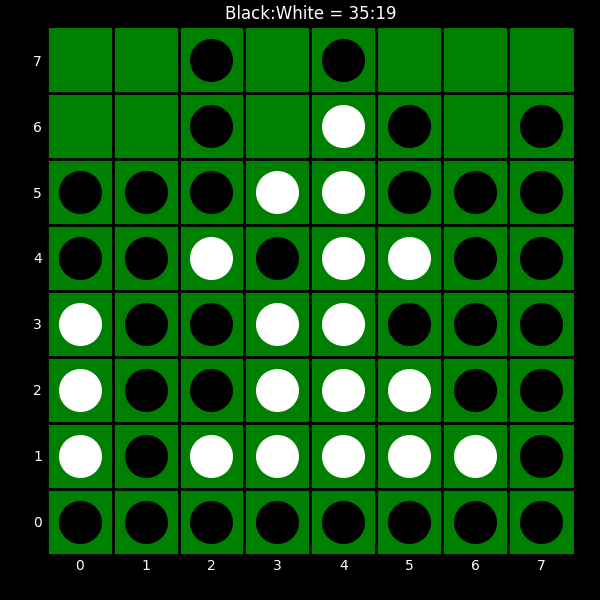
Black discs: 35
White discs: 19